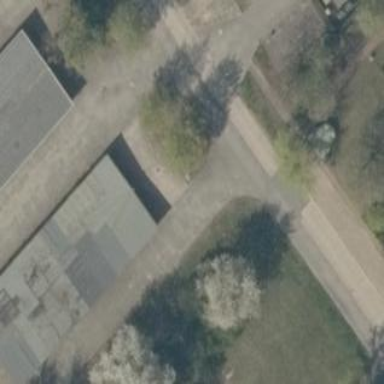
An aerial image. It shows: Group of garages.